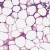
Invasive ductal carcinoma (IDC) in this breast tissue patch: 0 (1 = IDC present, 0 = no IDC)